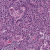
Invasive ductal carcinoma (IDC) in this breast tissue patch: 1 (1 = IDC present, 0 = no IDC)